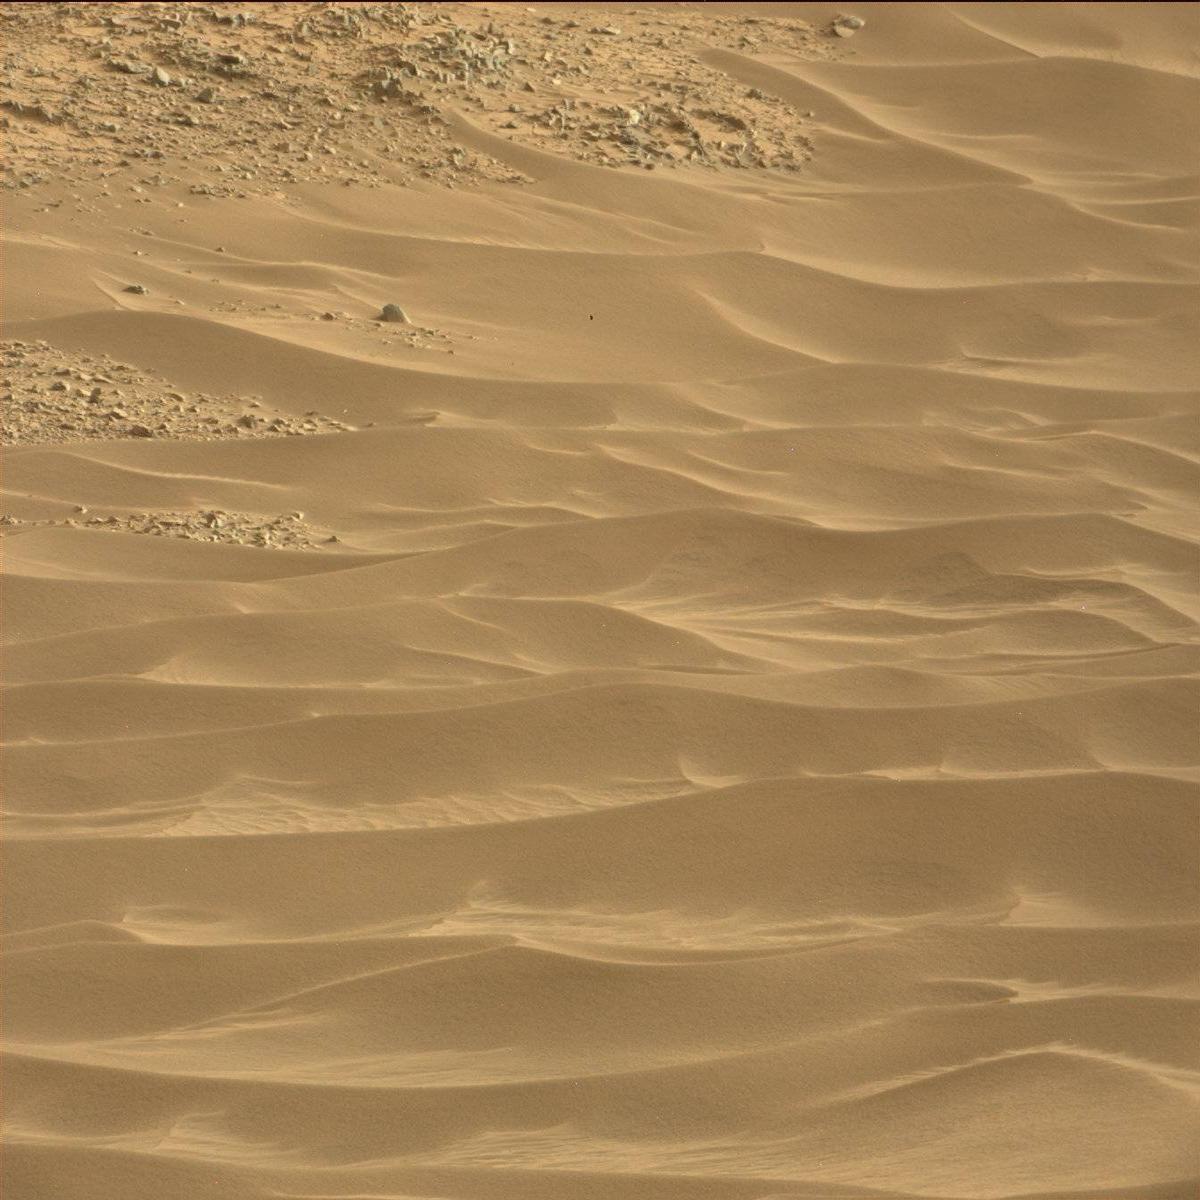
Terrain classes present: Bedrock, Sand / Soil